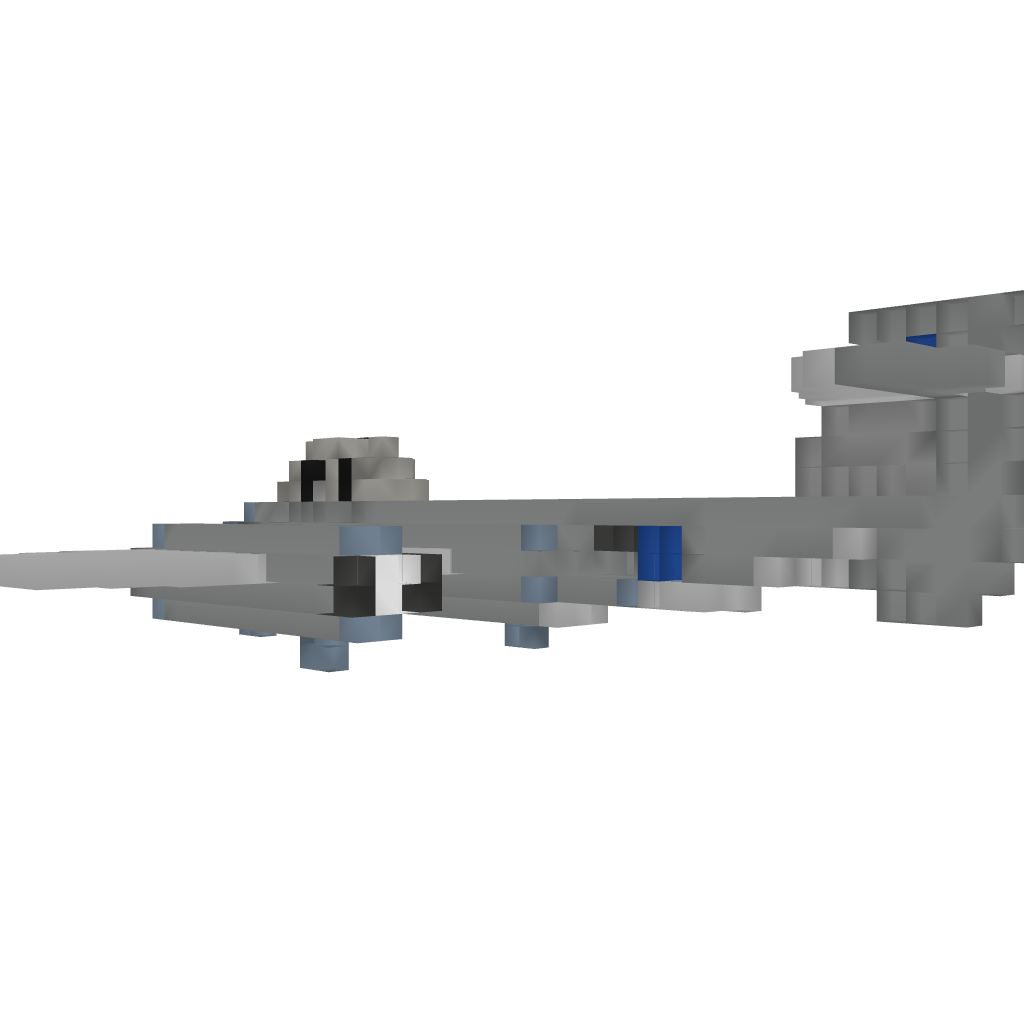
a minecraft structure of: Gloster Meteor